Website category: sports
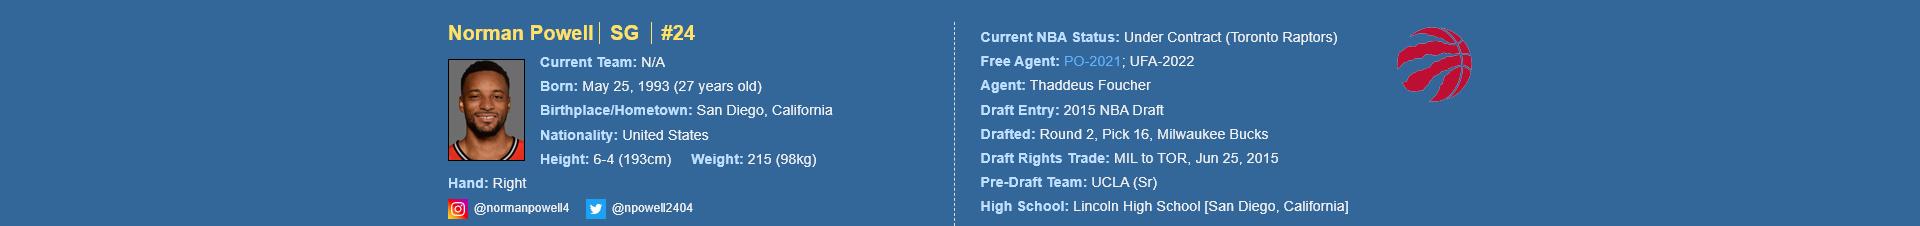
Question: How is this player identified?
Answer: Norman Powell

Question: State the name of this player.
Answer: Norman Powell

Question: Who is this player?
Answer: Norman Powell

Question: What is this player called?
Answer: Norman Powell

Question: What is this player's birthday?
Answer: May 25, 1993

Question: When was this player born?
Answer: May 25, 1993

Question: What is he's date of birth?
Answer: May 25, 1993

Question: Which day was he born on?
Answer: May 25, 1993

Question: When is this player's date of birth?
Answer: May 25, 1993

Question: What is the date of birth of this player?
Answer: May 25, 1993

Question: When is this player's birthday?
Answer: May 25, 1993

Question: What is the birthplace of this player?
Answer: San Diego, California

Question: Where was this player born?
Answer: San Diego, California

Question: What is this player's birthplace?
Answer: San Diego, California

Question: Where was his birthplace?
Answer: San Diego, California

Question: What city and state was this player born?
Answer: San Diego, California

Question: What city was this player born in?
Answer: San Diego, California

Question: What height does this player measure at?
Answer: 6-4 (193cm)

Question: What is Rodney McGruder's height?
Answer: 6-4 (193cm)

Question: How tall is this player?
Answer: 6-4 (193cm)

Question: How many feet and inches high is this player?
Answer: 6-4 (193cm)

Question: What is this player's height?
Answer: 6-4 (193cm)

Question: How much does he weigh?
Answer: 215 (98kg)

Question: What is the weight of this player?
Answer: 215 (98kg)

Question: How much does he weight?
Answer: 215 (98kg)

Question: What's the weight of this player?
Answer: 215 (98kg)

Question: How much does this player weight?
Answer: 215 (98kg)

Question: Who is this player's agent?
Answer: Thaddeus Foucher

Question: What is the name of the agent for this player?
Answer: Thaddeus Foucher

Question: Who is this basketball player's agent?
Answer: Thaddeus Foucher

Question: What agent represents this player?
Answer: Thaddeus Foucher

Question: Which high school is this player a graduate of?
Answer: Lincoln High School

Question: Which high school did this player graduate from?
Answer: Lincoln High School

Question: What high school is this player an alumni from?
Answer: Lincoln High School

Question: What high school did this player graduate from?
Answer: Lincoln High School

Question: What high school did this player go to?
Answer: Lincoln High School

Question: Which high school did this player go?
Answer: Lincoln High School